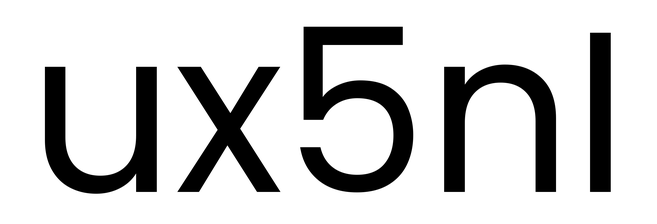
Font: Poppins-Regular